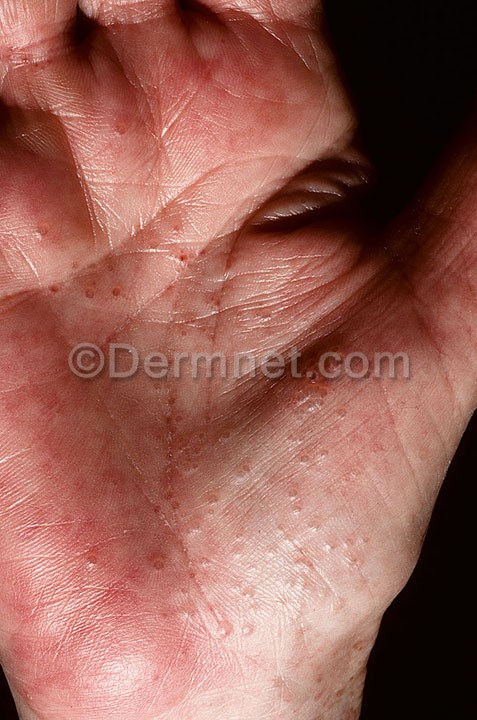
Disease: Eczema Photos